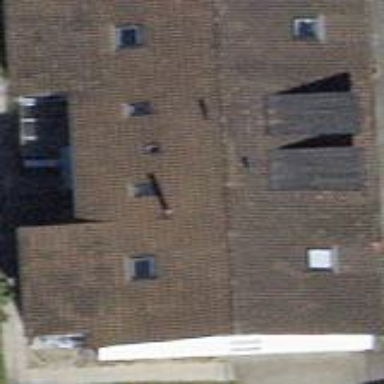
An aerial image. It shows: Building with tiled roof.